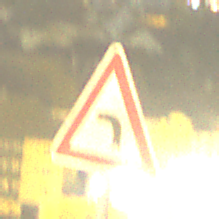
Verkehrszeichen: KurveLinks
Umgebung: Outdoor, Urban
Tageszeit: Night
Wetter: PartlyCloudy
Licht: Artificial
Jahreszeit: NotSpecified
Kontrast: HighContrast